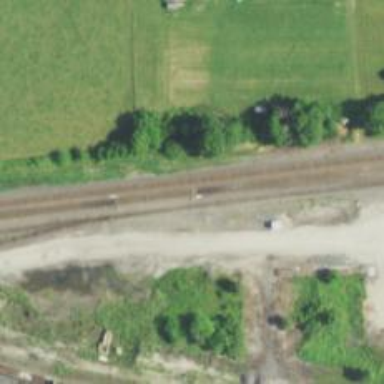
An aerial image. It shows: Railway siding with rails.